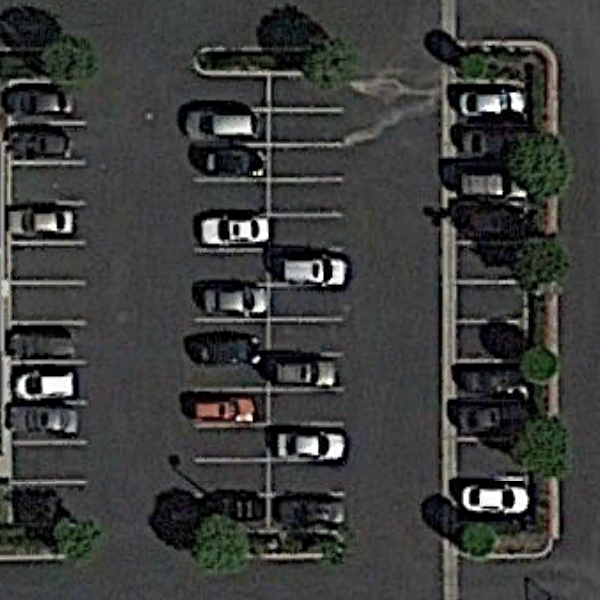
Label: Parking